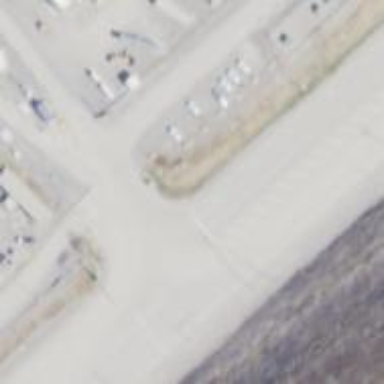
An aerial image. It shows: Asphalt road classified as trunk highway.